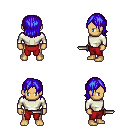
a pixel art fantasy rpg character, male body template, human, tanned skin, white long-sleeve shirt, red pants, blue long bangs hairstyle, dagger, four views (front, back, left, right), 2x2 character sprite sheet, small pixel art, hard edges, no anti-aliasing